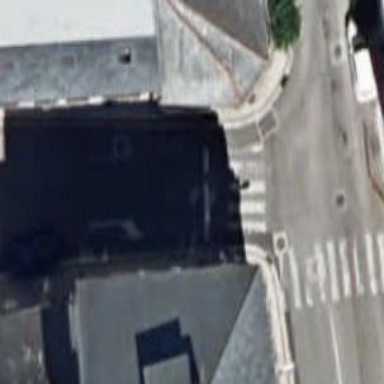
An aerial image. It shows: Road with traffic signals at crossing.